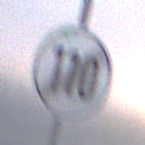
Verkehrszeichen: EndeGeschwindigkeit110
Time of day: SunriseSunset
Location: Outdoor (Beach)
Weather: Overcast
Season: NotSpecified
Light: Natural